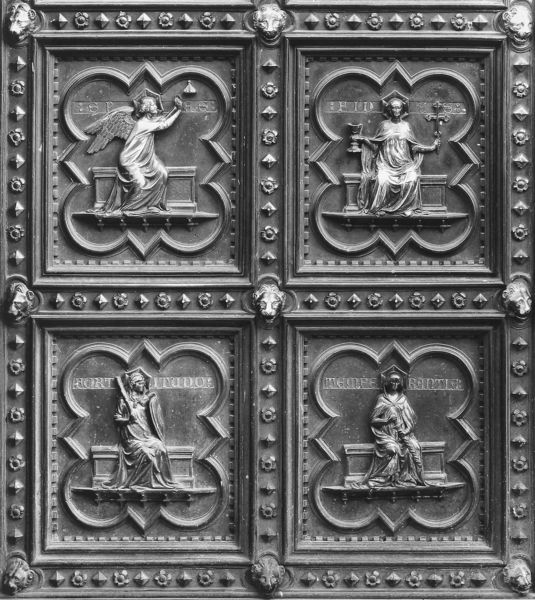
Titel: Südportal
Künstler: Andrea Pisano
Standort: Florenz, Baptisterium (EU - I - Toskana)
Schlagwörter: flügel, tür, kelch, engel, relief, türe, schild, truhe, kreuz, allegorie, christus, löwe, quadrat, tierkopf, 4